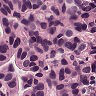
Metastatic tissue present: yes